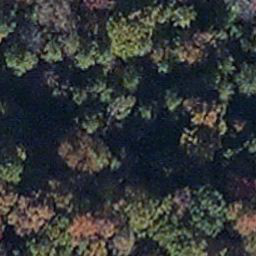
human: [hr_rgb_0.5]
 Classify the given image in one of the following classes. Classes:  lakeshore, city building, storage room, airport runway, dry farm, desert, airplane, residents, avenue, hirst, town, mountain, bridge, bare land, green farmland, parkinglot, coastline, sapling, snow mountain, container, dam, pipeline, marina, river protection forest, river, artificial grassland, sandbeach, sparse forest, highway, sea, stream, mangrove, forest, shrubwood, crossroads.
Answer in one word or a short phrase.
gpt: mangrove